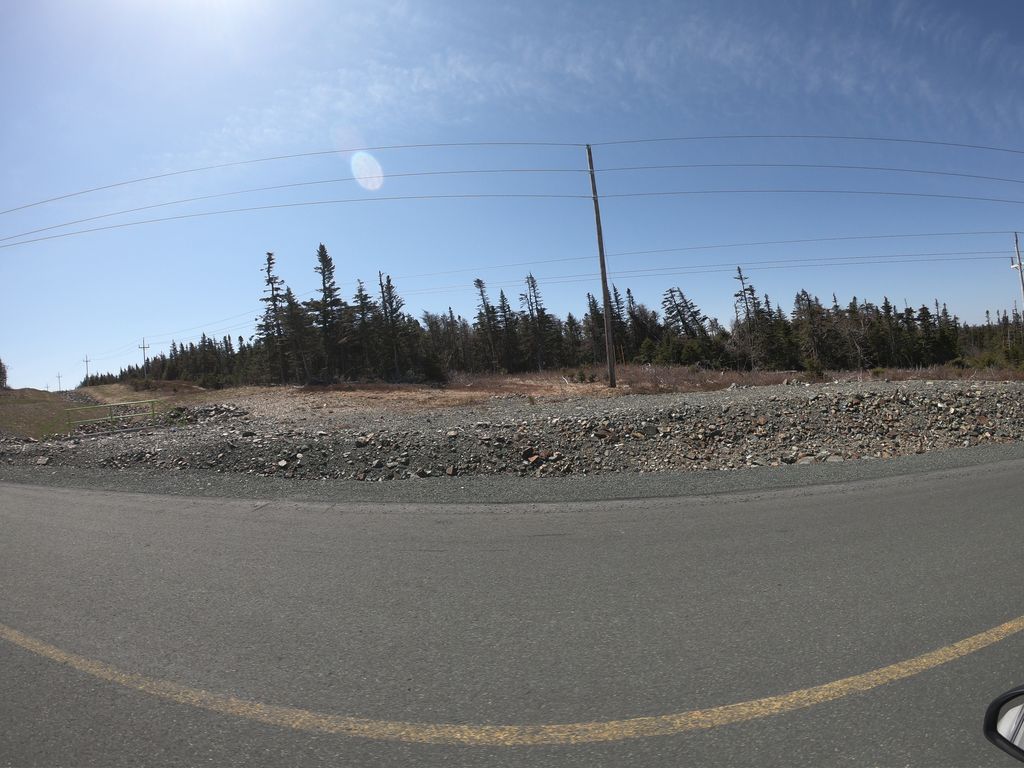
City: st_johns